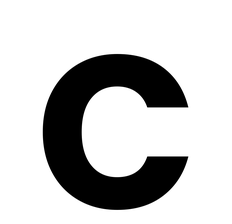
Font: Poppins-SemiBold